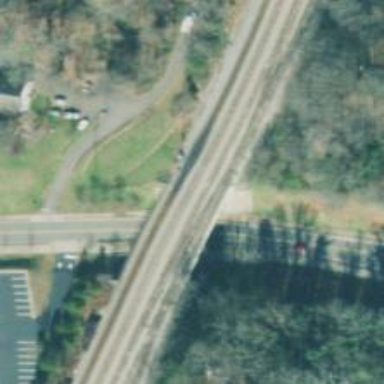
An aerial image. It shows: Railway bridge with milepost indicating location as WA.